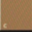
Piece: xx